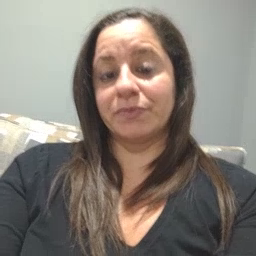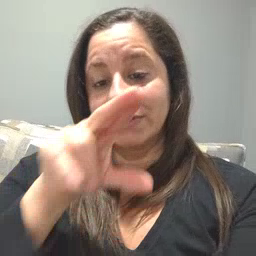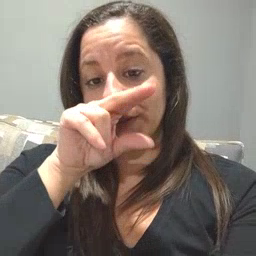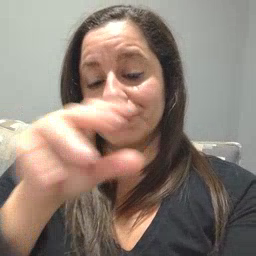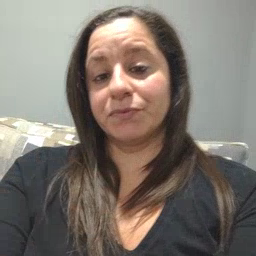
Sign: duck